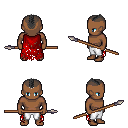
a pixel art fantasy rpg character, male body template, human, dark skin, red tattered cape, white pants, gray short mohawk hairstyle, spear, four views (front, back, left, right), 2x2 character sprite sheet, small pixel art, hard edges, no anti-aliasing